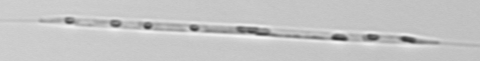
Label: Rhizosolenia